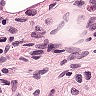
Metastatic tissue present: yes